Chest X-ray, AP view. Patient: 53 years old, sex M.
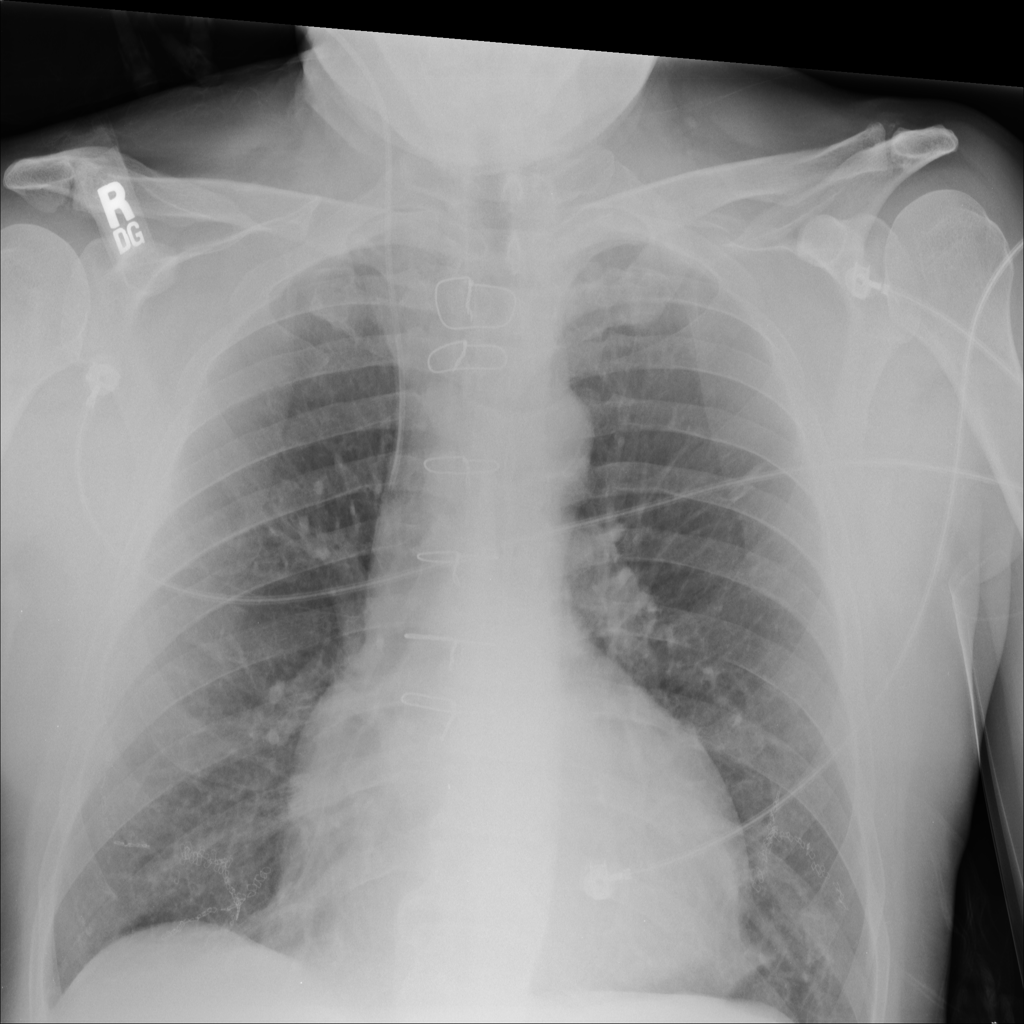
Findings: No Finding